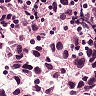
Metastatic tissue present: yes